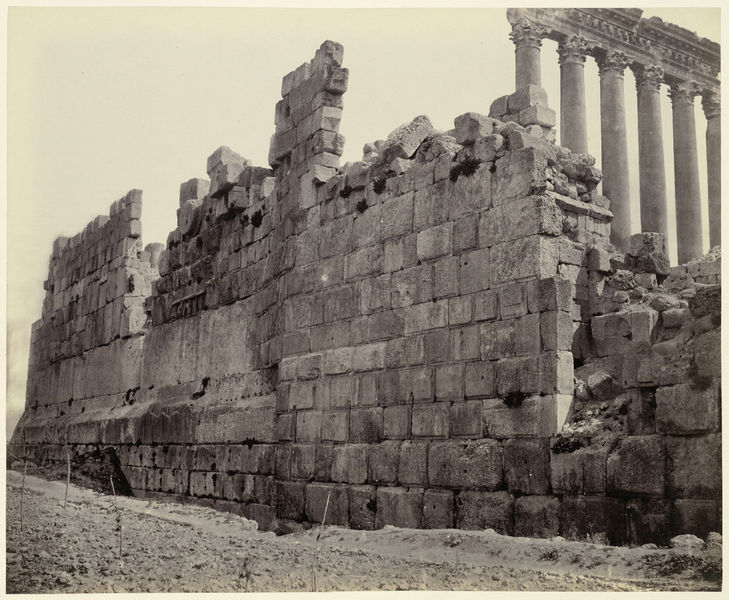
Titel: De Tempel van Bacchus in Baalbek
Künstler: Francis Bedford
Standort: Amsterdam
Institution: Rijksmuseum
Schlagwörter: arches, column, columns, white, black, gray, grey, wall, greek, rocks, roman, sky, stone, building, sand, black and white, ruin, ruins, photo, dirt, ancient, antique, rome, temple, brick, bricks, desert, stones, photograph, photography, greece, rubble, metropolis, stacked, collumns, pillars, crumbling, grecian, coloumn, acropolis, bricls, romain, ancient ruins